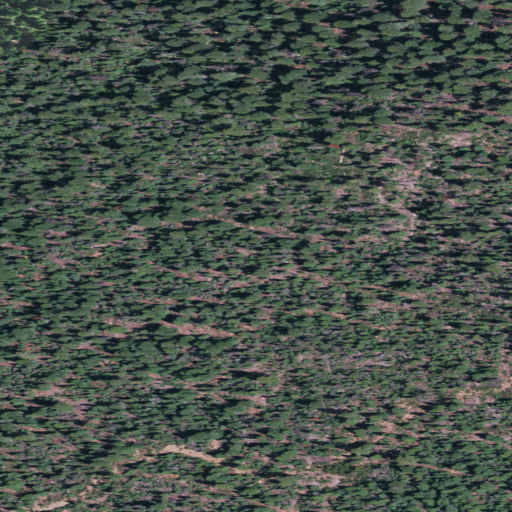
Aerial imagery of depression(s) in Oregon named Buck Basin containing only evergreen forest